Field crop: tomato
Growth stage: 1
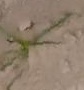
Species: cyperus